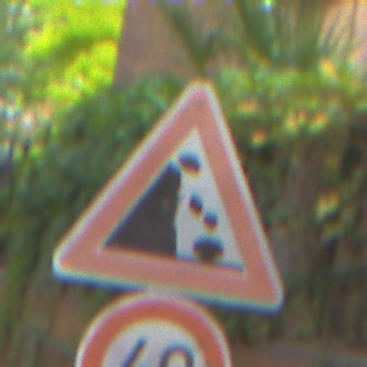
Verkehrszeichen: SteinschlagLinks
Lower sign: Geschwindigkeit40
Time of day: MorningAfternoon
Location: Outdoor (Urban)
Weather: Overcast
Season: NotSpecified
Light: Natural